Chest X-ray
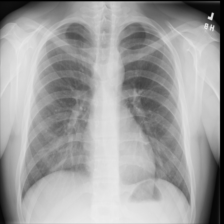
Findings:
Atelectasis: negative
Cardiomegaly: negative
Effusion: negative
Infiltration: negative
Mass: negative
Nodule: negative
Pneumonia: negative
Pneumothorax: negative
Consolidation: negative
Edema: negative
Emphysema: negative
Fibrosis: negative
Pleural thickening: negative
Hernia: negative